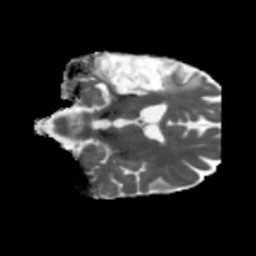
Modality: MD
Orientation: coronal
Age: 56
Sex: male
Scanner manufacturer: siemens
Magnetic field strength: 3 T
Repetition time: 5.47 s
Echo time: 0.0854 s